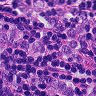
Metastatic tissue present: yes